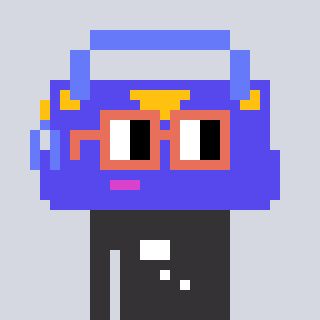
a pixel art character with square orange glasses, a bag-shaped head and a grayscale-colored body on a cool background